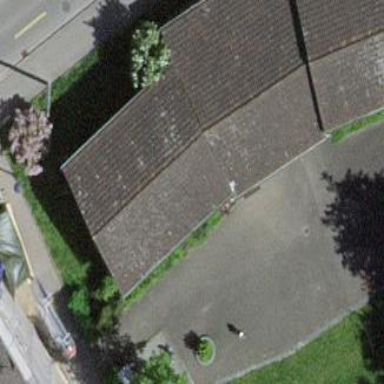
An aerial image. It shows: Kindergarten building.